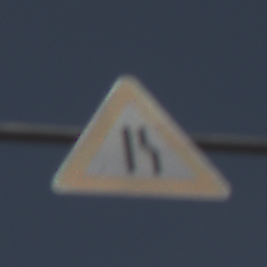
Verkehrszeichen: EinseitigVerengteFahrbahnRechts
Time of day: MorningAfternoon
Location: Outdoor (Nature)
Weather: PartlyCloudy
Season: NotSpecified
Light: Natural